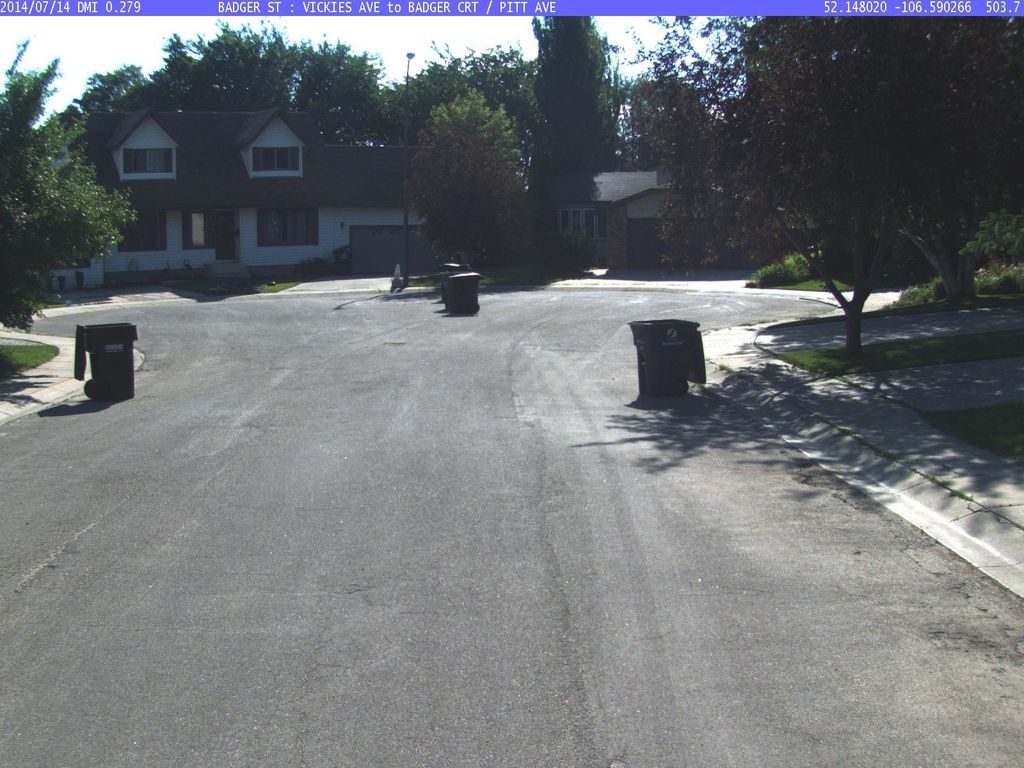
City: saskatoon